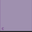
Piece: xx